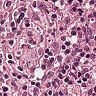
Metastatic tissue present: no